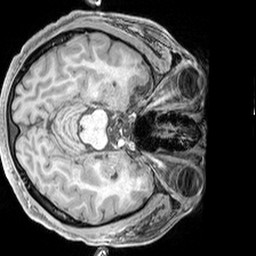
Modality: T1w
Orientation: axial
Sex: male
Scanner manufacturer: siemens
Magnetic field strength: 3 T
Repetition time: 2.3 s
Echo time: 0.00226 s